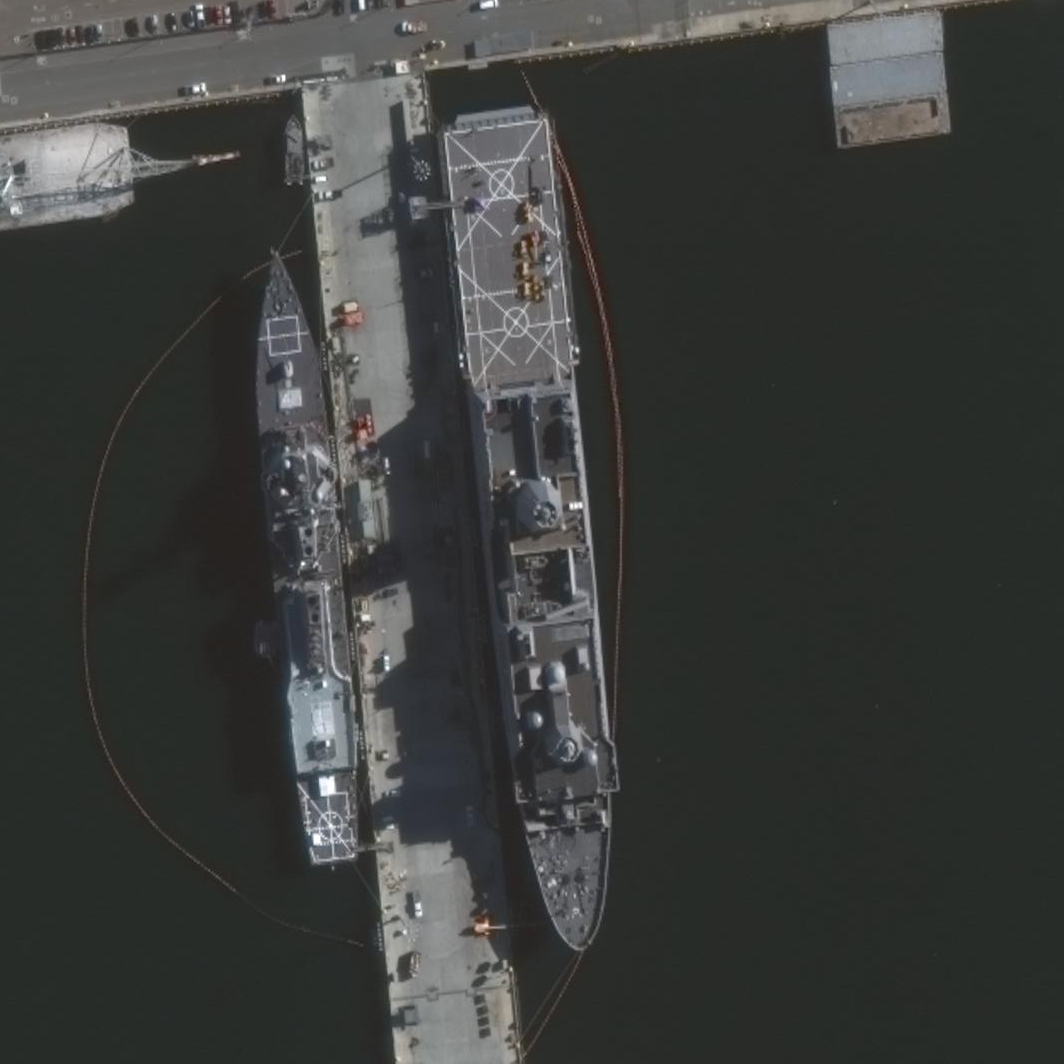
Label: combat